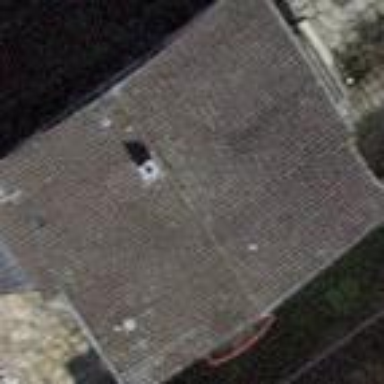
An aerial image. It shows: Building with tiled roof.